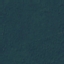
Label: Forest